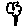
Label: flower